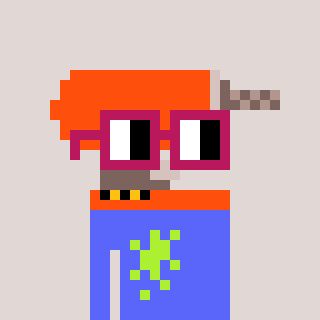
a pixel art character with square dark red glasses, a drill-shaped head and a purple-colored body on a warm background